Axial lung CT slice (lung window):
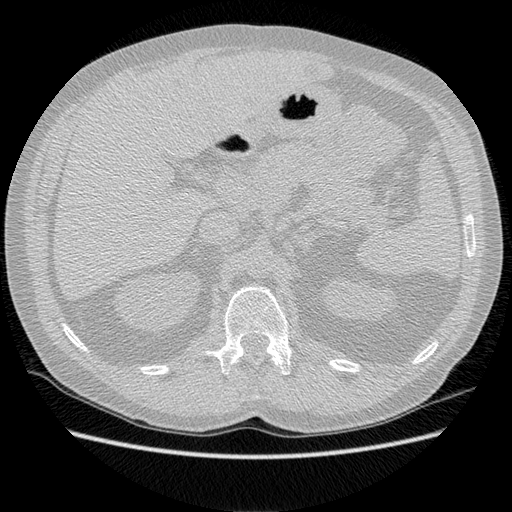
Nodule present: no